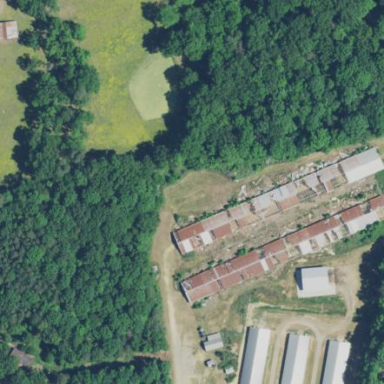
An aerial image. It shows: Farm auxiliary building.